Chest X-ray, AP view. Patient: 61 years old, sex F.
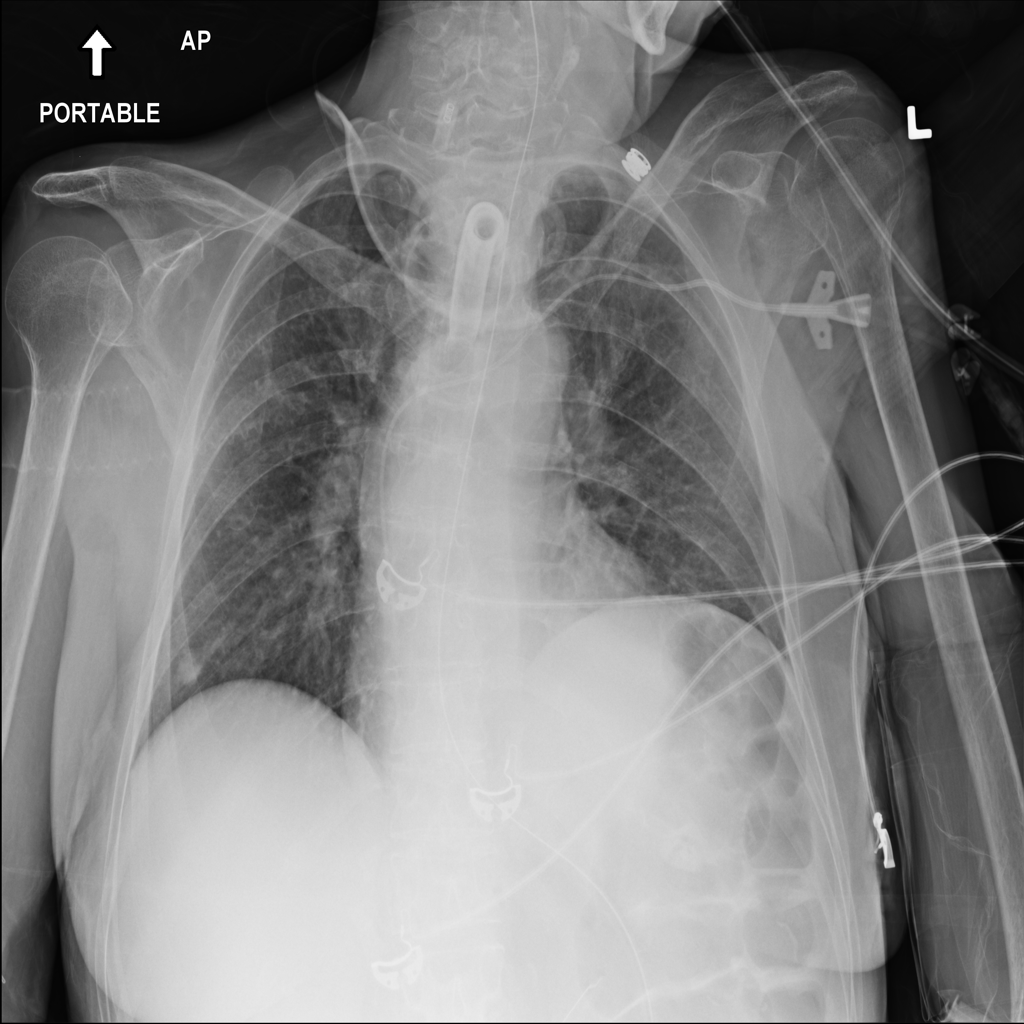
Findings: No Finding